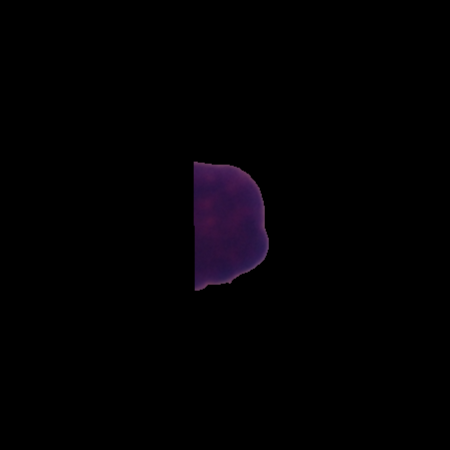
Label: healthy